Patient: sex F, age 56
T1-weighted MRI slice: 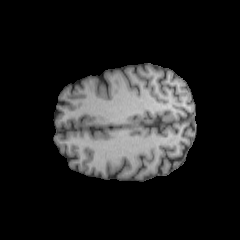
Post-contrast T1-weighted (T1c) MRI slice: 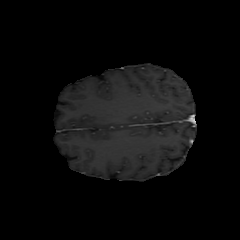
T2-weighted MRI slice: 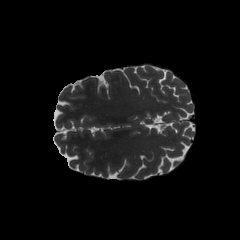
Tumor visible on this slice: no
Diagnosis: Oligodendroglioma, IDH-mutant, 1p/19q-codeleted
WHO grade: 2